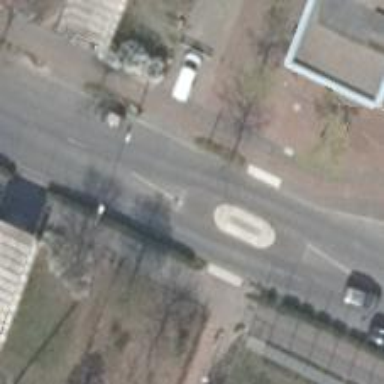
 featuring sidewalks on both sides and cycle track alongside."